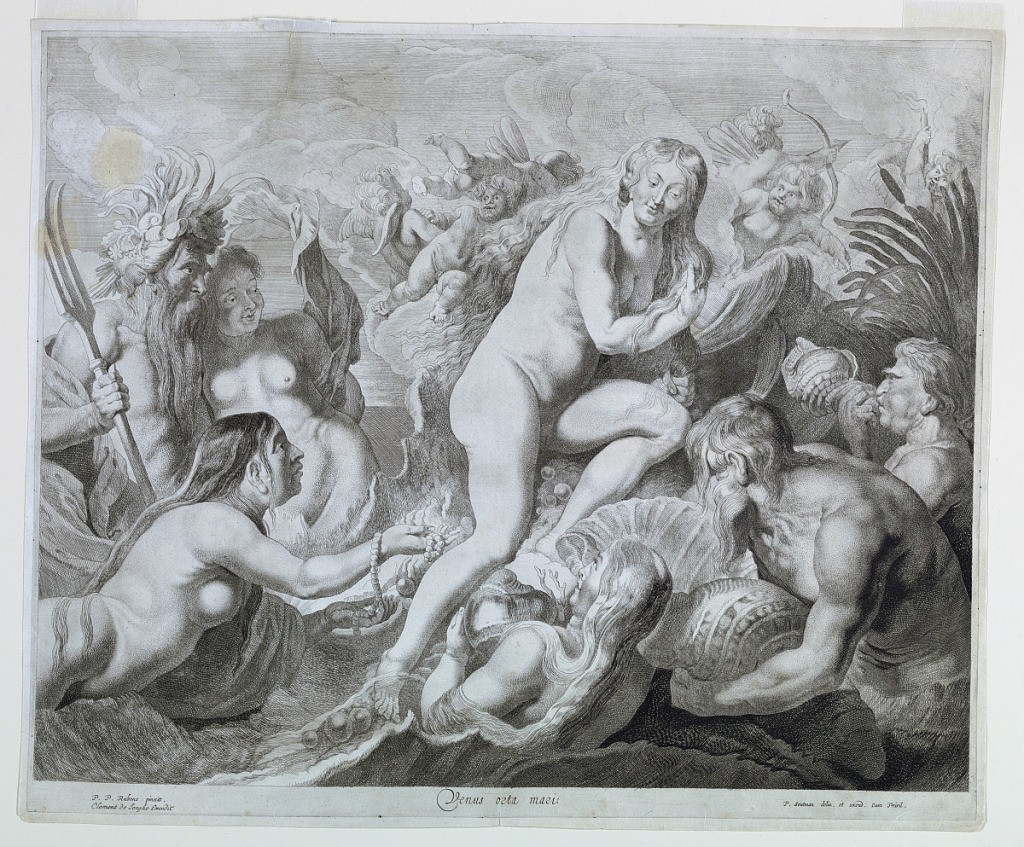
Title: Venus, Triton, and Sea Nymphs
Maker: Pieter Claesz Soutman, Dutch, 1580 - 1657
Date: ca. 1640
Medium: Engraving on paper
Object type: Print
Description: Venus, seated on a shall (?) is offered pearls and shells by surrounding sea nymphs. At the left appears Triton and another nymph.